Question: Have a WSO2-ESB rest service which invokes another Rest Service.
On attempting to add OAuth based authentication to secure the called Rest service resource, i am not able to add the below snippet either from WSO2-Studio or the ESB Console
'''
<handlers>
<handler class="org.wso2.handler.SimpleOauthHandler"/>
</handlers>
'''
<URL>

'''
<?xml version="1.0" encoding="UTF-8"?>
<api xmlns="http://ws.apache.org/ns/synapse" name="sampleAPI" context="/sample" hostname="10.203.101.76">
<resource methods="GET" uri-template="/{str1}/{str2}">
<inSequence>
<property name="REST_URL_POSTFIX" expression="fn:concat('/customers/',get-property('uri.var.str2'))" scope="axis2" type="STRING"/>
<log level="full"/>
<send>
<endpoint>
<address uri="http://echo.jsontest.com:80/key/value/"/>
</endpoint>
</send>
</inSequence>
<outSequence>
<log level="full"/>
<log separator=",">
<property name="response" value="Starting response json message"/>
</log>
<property name="messageType" value="application/json" scope="axis2" type="STRING"/>
<send/>
</outSequence>
<faultSequence/>
</resource>
<handlers>
<handler class="org.wso2.handler.SimpleOauthHandler"/>
</handlers>
</api>
'''
Thanks,
Wajid
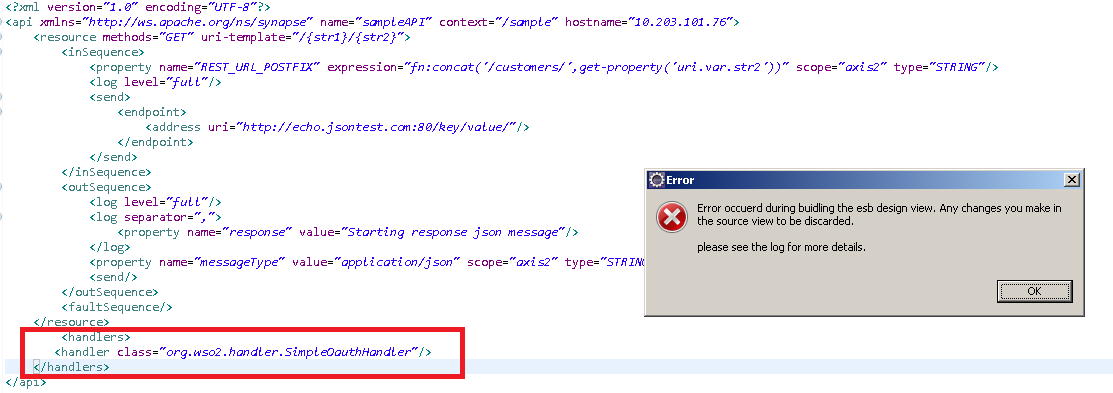
Answer: This Issue has been fixed and it will be available from WSO2 ESB 4.7.0
Thank you,
Best regards,
vanji